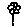
Label: flower